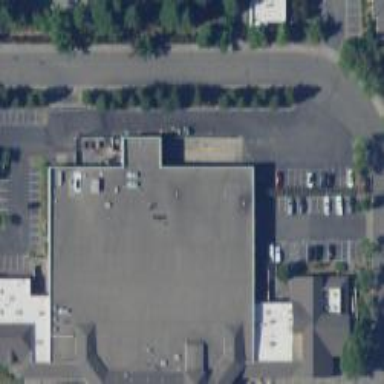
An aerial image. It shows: Supermarket building.